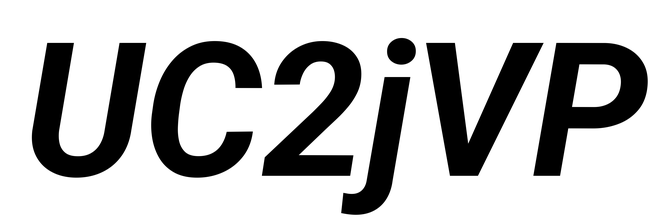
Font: Roboto-Italic_Bold_Italic